【题型】证明题　【知识点】解析几何　【难度】medium
(2024·长宁区校级三模) 已知抛物线 $\Gamma: x^2 = 2y$ 的焦点为 $F$，过点 $T(1,1)$ 的直线 $l$ 与 $\Gamma$ 交于 $A$、$B$ 两点。设 $\Gamma$ 在点 $A$、$B$ 处的切线分别为 $l_1$，$l_2$，$l_1$ 与 $x$ 轴交于点 $M$，$l_2$ 与 $x$ 轴交于点 $N$，设 $l_1$ 与 $l_2$ 的交点为 $P$。

（1）设点 $A$ 横坐标为 $a$，求切线 $l_1$ 的斜率，并证明 $FM \perp l_1$；

（2）证明：点 $P$ 必在直线 $y = x - 1$ 上；

（3）若 $P$、$M$、$N$、$T$ 四点共圆，求点 $P$ 的坐标。

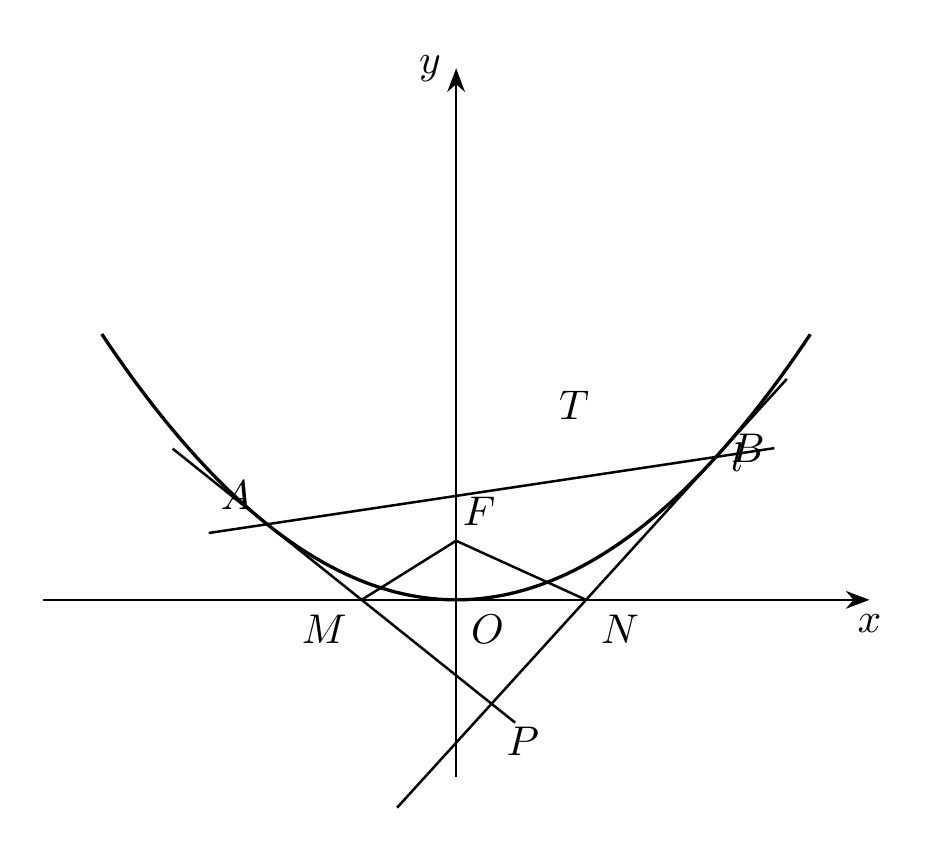
【解答】
【分析】
(1) 由 $y = \dfrac{x^2}{2}$，$y' = x$，得点 $A$ 处的切线斜率为 $a$，从而切线 $l_1$ 的方程为 $y - \dfrac{a^2}{2} = a(x - a)$，切线 $l_1$ 与 $x$ 轴的交点为 $M\left(\dfrac{a}{2},0\right)$，又 $F\left(0,\dfrac{1}{2}\right)$，$k_{MF} = -\dfrac{1}{a}$，$k_{MF} \cdot k_{l_1} = -1$，由此能证明 $FM \perp l_1$；

(2) 直线 $l_1: y = ax - \dfrac{a^2}{2}$，直线 $l_2: y = bx - \dfrac{b^2}{2}$，联立方程组，解得交点 $P\left(\dfrac{a+b}{2},\dfrac{ab}{2}\right)$，推导出由 $k_{AB} = k_{BT}$，由此能证明点 $P$ 在直线 $y = x - 1$ 上。

(3) $M\left(\dfrac{a}{2},0\right)$，$N\left(\dfrac{b}{2},0\right)$，$P\left(\dfrac{a+b}{2},\dfrac{ab}{2}\right)$，设 $\triangle PMN$ 的外接圆方程为 $x^2 + y^2 + Dx + Ey + F = 0$，求出外接圆方程为 $x^2 + y^2 - \dfrac{a+b}{2}x - \dfrac{1+ab}{2}y + \dfrac{ab}{4} = 0$，由此能求出点 $P$ 坐标。

【解答】
解：(1) 证明：$\because y = \dfrac{x^2}{2}$，$y' = x$，$\therefore$ 点 $A$ 处的切线斜率为 $a$，

切线 $l_1$ 的方程为 $y - \dfrac{a^2}{2} = a(x - a)$，

切线 $l_1$ 与 $x$ 轴的交点为 $M\left(\dfrac{a}{2},0\right)$，又 $F\left(0,\dfrac{1}{2}\right)$，$k_{MF} = -\dfrac{1}{a}$，$k_{MF} \cdot k_{l_1} = -1$，

$\therefore FM \perp l_1$，当 $a = 0$ 时，亦有 $FM \perp l_1$，

综上，$FM \perp l_1$；

\vspace{0.5em}

(2) 证明：直线 $l_1: y = ax - \dfrac{a^2}{2}$，直线 $l_2: y = bx - \dfrac{b^2}{2}$，

联立方程组，解得交点 $P\left(\dfrac{a+b}{2},\dfrac{ab}{2}\right)$，

又点 $A\left(a,\dfrac{a^2}{2}\right)$，$B\left(b,\dfrac{b^2}{2}\right)$，$T(1,1)$，

由 $k_{AB} = k_{BT}$，得 $\dfrac{\dfrac{a+b}{2}}{1} = \dfrac{\dfrac{b^2}{2} - 1}{b - 1}$，所以 $ab - (a + b) + 2 = 0$，

点 $P$ 在直线 $y = x - 1$ 上。

\vspace{0.5em}

(3) $M\left(\dfrac{a}{2},0\right)$，$N\left(\dfrac{b}{2},0\right)$，$P\left(\dfrac{a+b}{2},\dfrac{ab}{2}\right)$，

设 $\triangle PMN$ 的外接圆方程为 $x^2 + y^2 + Dx + Ey + F = 0$，

解得 $D = -\dfrac{a+b}{2}$，$E = -\dfrac{1+ab}{2}$，$F = \dfrac{ab}{4}$

$\therefore$ 外接圆方程为 $x^2 + y^2 - \dfrac{a+b}{2}x - \dfrac{1+ab}{2}y + \dfrac{ab}{4} = 0$

将 $T(1,1)$ 代入方程，得 $6 - 2(a + b) - ab = 0$

又 $a + b = ab + 2$，解得 $a + b = \dfrac{8}{3}$，$ab = \dfrac{2}{3}$，

$\therefore$ 点 $P$ 坐标为 $\left(\dfrac{4}{3},\dfrac{1}{3}\right)$。

\vspace{0.5em}

【点评】本题考查直线的斜率、直线方程、直线与直线垂直的性质、三角形外接圆等基础知识，考查运算求解能力，是中档题。